Aerial crown-view tile of a tropical tree (Barro Colorado Island, Panama), acquired 20240918:
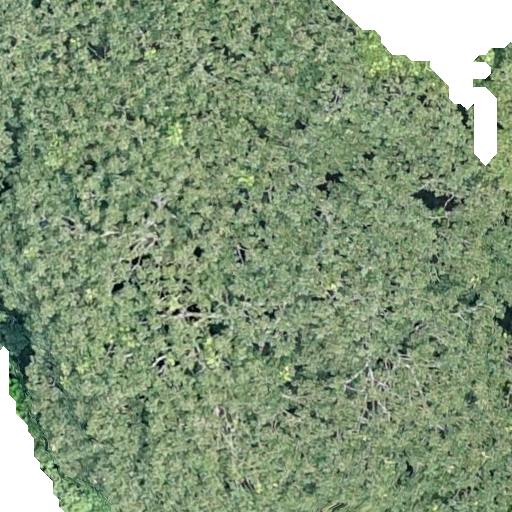
Species: Dipteryx oleifera
GBIF accepted scientific name: Dipteryx oleifera
Crown area: 643.011 m²